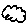
Label: cloud